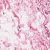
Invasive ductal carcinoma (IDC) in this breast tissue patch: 0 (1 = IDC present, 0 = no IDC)